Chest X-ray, PA view. Patient: 54 years old, sex M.
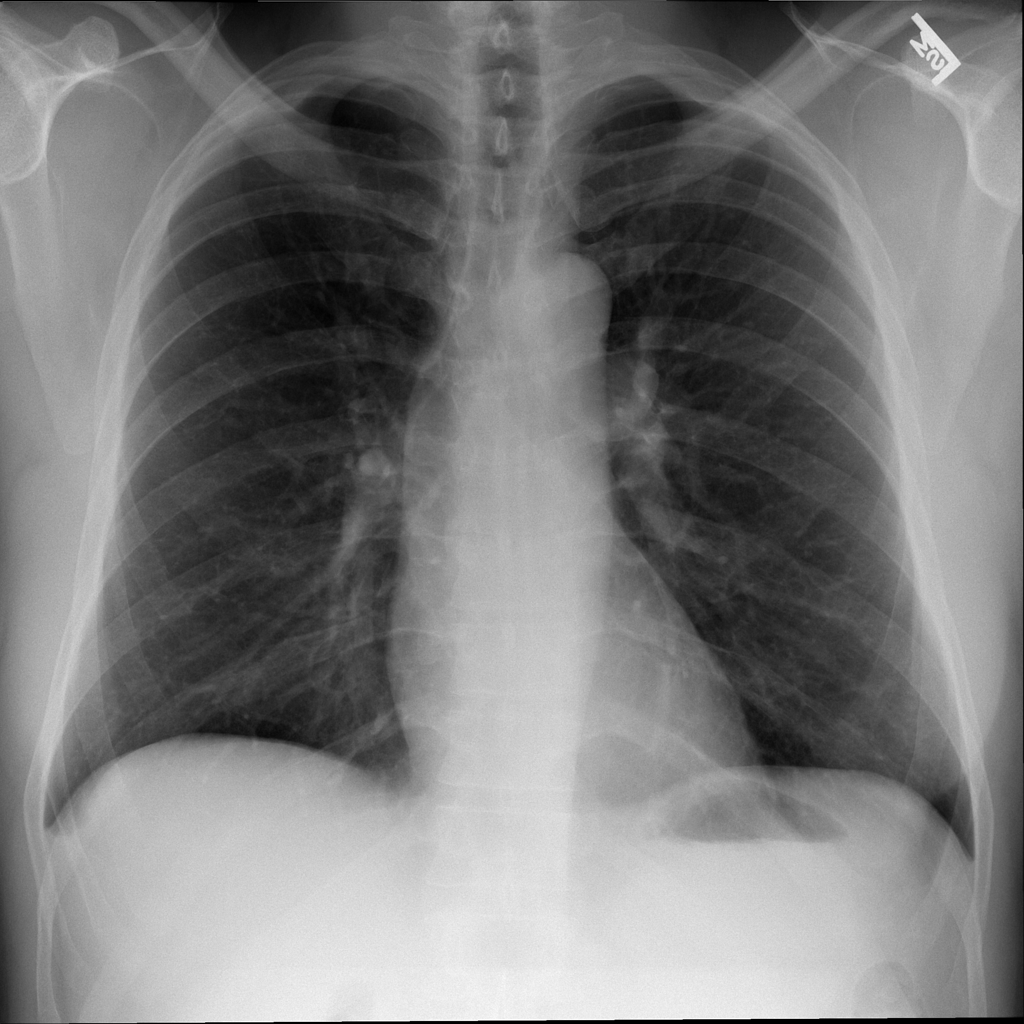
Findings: No Finding